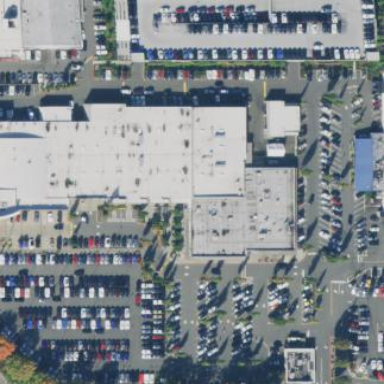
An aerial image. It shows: Retail area.